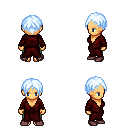
a pixel art fantasy rpg character, female body template, human, tanned skin, red robe, teal pants, white cyan parted hairstyle, maroon shoes, four views (front, back, left, right), 2x2 character sprite sheet, small pixel art, hard edges, no anti-aliasing